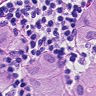
Metastatic tissue present: yes